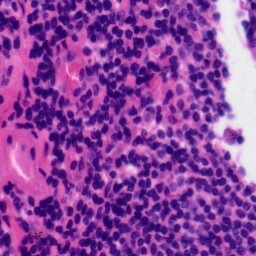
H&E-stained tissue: Tonsil